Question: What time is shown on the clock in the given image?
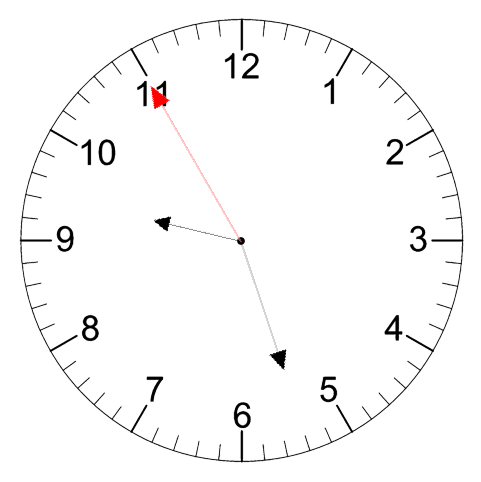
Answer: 09:26:55